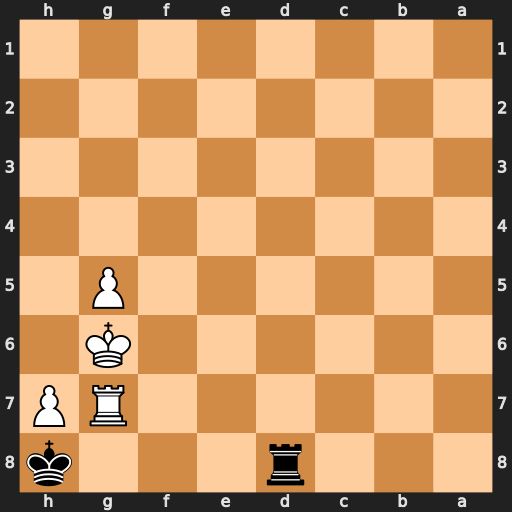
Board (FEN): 3r3k/6RP/6K1/6P1/8/8/8/8
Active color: b
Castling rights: -
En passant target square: -
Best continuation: Rd6+ Kf7 Rd7+ Kf6 Rxg7